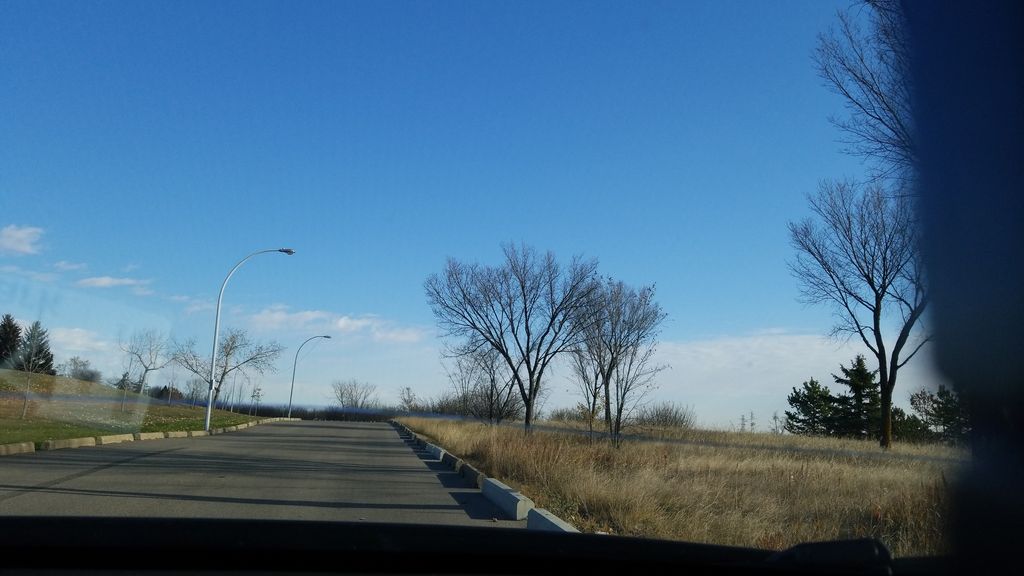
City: edmonton